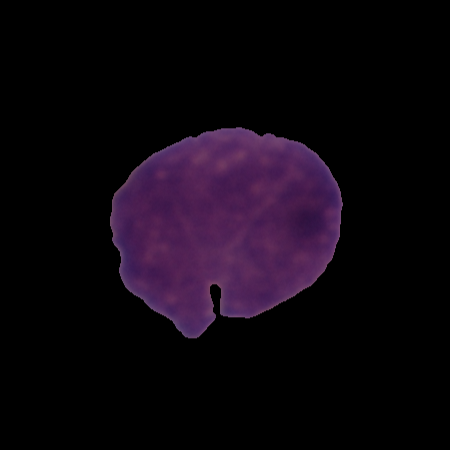
Label: healthy